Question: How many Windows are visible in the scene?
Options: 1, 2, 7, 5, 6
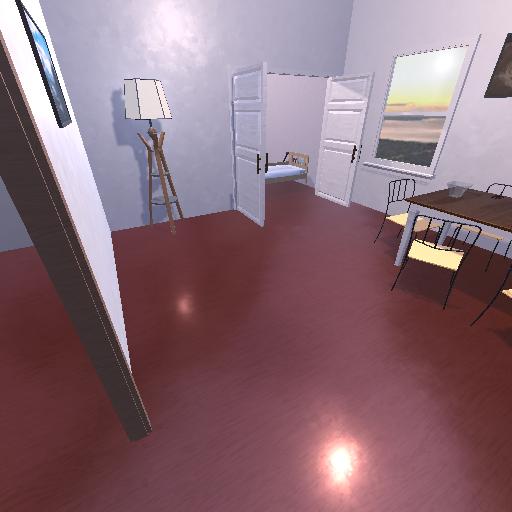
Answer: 1